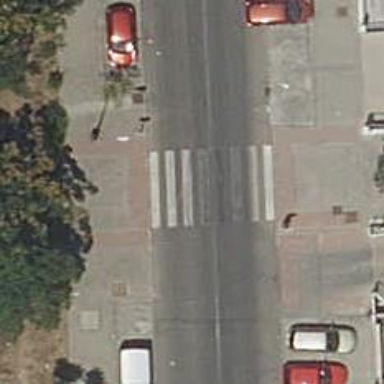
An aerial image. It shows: Uncontrolled crossing on the road.